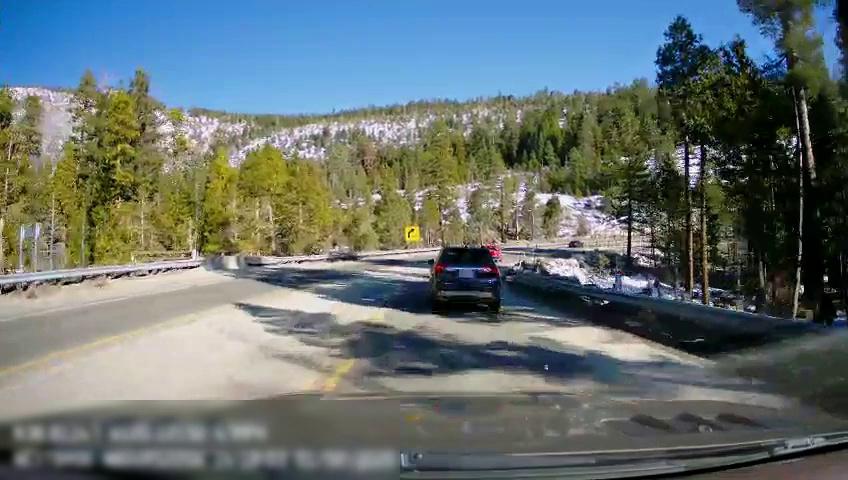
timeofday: Day
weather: Sunny
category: Drivable Space
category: Vehicles | SUV
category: Vehicles | Truck
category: Vehicles | Car
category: Lanes | Current Lane
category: Lanes | Alternate Lane
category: Lanes | Opposite Lane
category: Lanes | Opposite Lane
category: Lanes | Opposite Lane
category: Traffic | Signs